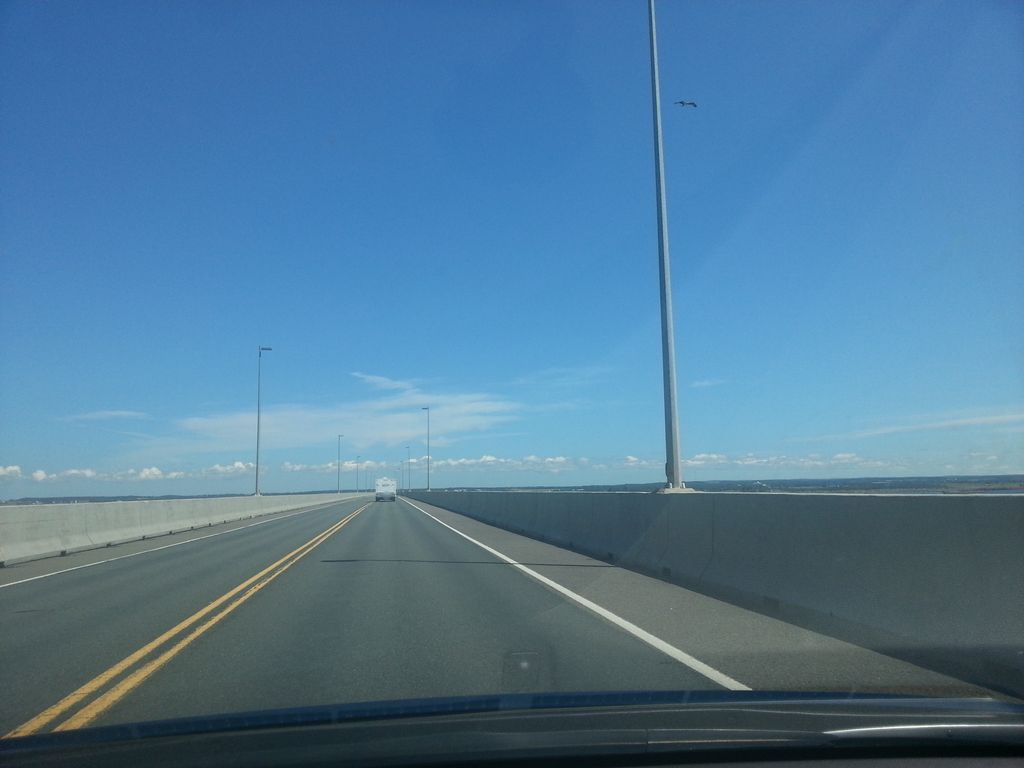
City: charlottetown